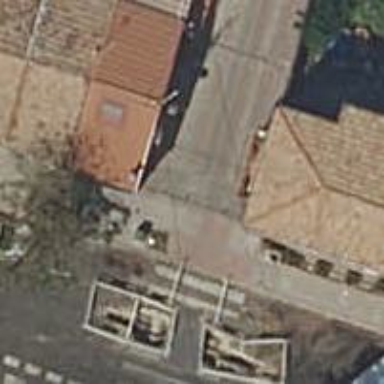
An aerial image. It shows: Footway surfaced with paving stones.